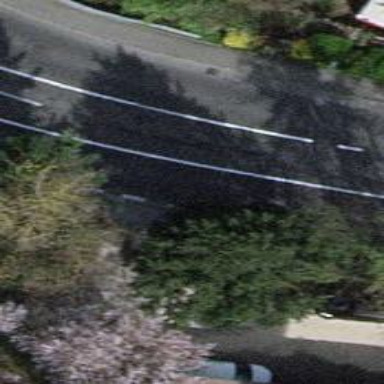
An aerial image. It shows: Secondary road with asphalt surface and sidewalks on both sides.